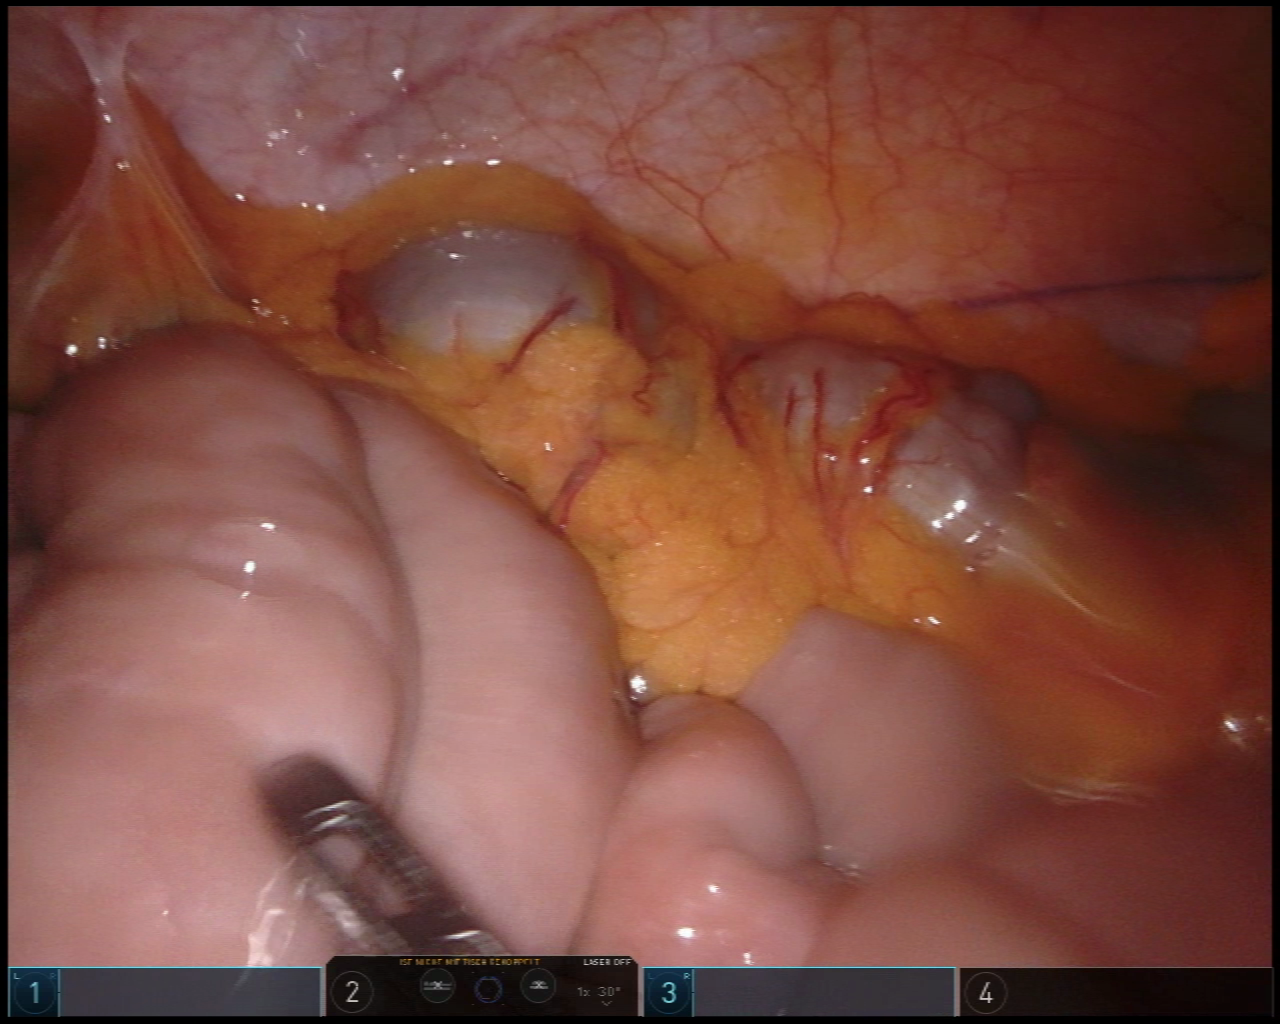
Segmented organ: small_intestine
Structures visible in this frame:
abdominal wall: yes
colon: yes
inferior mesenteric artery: no
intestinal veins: no
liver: no
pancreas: no
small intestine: yes
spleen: no
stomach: no
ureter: no
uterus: no
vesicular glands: no